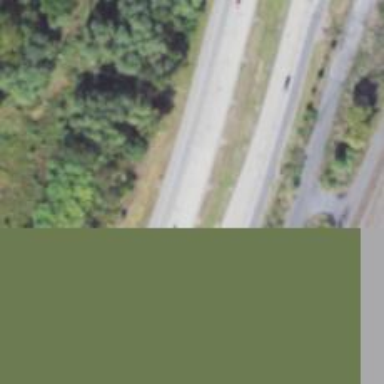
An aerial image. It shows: This image shows trunk highway that functions as expressway.